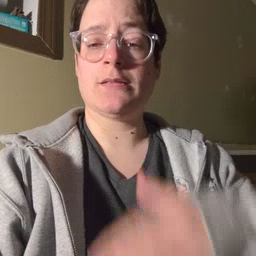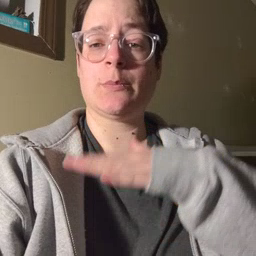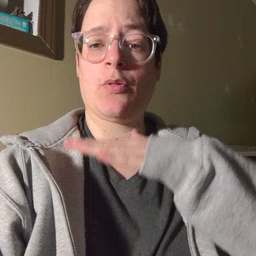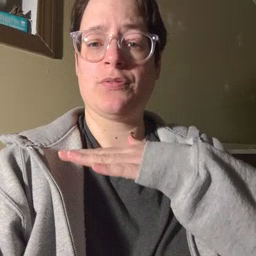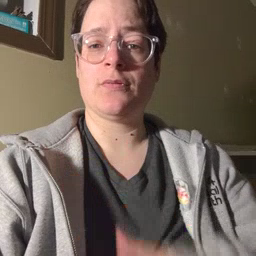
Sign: table